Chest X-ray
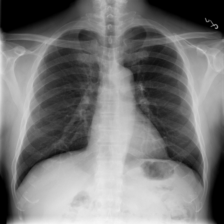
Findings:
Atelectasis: negative
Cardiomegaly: negative
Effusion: negative
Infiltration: negative
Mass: negative
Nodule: negative
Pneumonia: negative
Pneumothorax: negative
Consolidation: negative
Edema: negative
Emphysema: negative
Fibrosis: negative
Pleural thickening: negative
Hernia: negative